Field crop: maize
Growth stage: 2
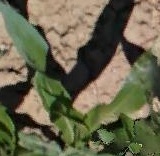
Species: maize